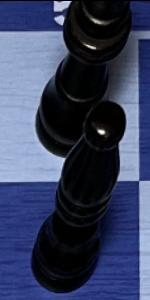
Label: Bishop_Black